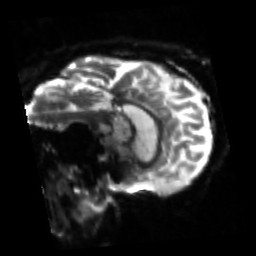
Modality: sbref
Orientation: sagittal
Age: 64
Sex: male
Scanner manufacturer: siemens
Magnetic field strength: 3 T
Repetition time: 4.71 s
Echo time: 0.0906 s